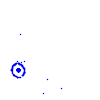
Particle: kaon